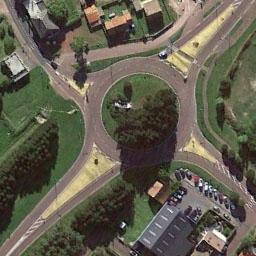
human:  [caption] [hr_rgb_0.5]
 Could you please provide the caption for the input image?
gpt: Several cars are next to the roundabout .

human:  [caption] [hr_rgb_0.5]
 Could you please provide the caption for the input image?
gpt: The roundabout is on the grass next to trees and buildings .

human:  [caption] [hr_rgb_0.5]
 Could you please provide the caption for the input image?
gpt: The roundabout with four exits and entrances is surrounded by some houses and a tree is in the middle of the roundabout .

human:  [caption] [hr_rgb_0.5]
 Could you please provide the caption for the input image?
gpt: There are several vehicles driving on the road at the roundabout, There are some buildings and some trees and some lawns around the roundabout, And many cars are parked in the open space beside the roundabout .

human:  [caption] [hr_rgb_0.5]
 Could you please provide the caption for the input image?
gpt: There are some green trees and buildings near the roundabout .